Question: I have created the following view in Oracle:
'''
CREATE OR REPLACE FORCE VIEW "TEST_ASSIGNMENT"."VPRODUCTCATALOG" ("PRODUCTCODE", "GROUPCODE", "PRODUCTGROUPPATH") AS
select "code" as productCode,
func_groupCode("code") as groupCode,
func_productPath("code") as productGroupPath
from "Products";
'''
I want to create a report in Jaspersoft Studio which will have information from this View.
How can I get this View into Jaspersoft? It seems to me that Jaspersoft only have ordinary SELECT for option.

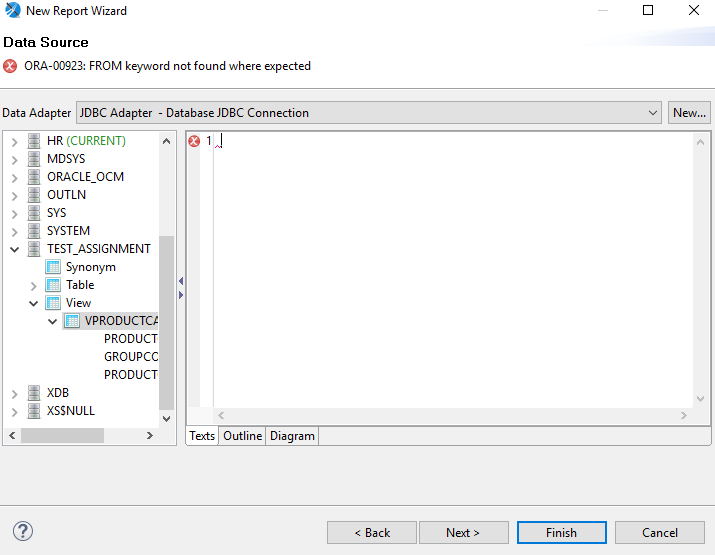
Answer: Firstly, a "View" is not PL/SQL code, it's a standard SQL object.
You have to write a normal SQL query like:
'''
SELECT * FROM "TEST_ASSIGNMENT"."VPRODUCTCATALOG"'
'''
If you want to execute PL/SQL code you must select PL/SQLlanguage from the language list, but it is a more advanced topic and not required in your requirement.